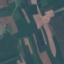
Label: AnnualCrop